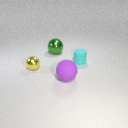
small cyan rubber cylinder behind small yellow metal sphere